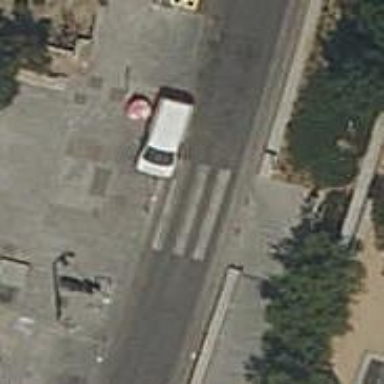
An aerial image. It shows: Uncontrolled crossing on the road.